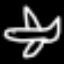
Label: airplane